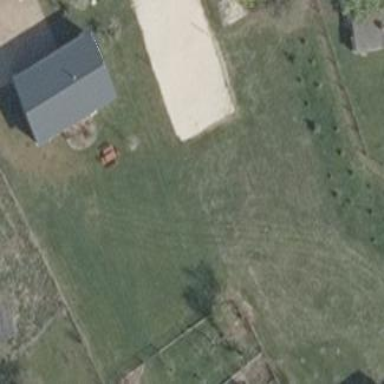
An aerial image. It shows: Fence surrounding meadow.